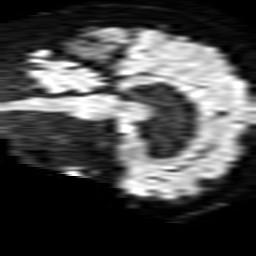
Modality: TRACE
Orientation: sagittal
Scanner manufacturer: philips
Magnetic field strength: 1.5 T
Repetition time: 3.679 s
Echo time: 0.09411 s